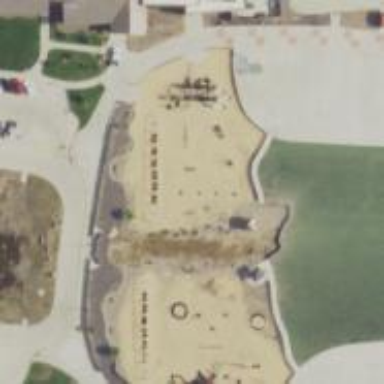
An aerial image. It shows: Playground area for leisure land.